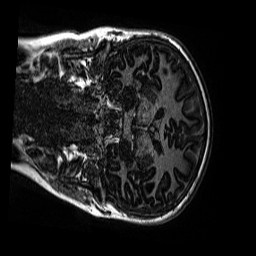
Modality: MP2RAGE
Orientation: coronal
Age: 12
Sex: female
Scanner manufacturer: siemens
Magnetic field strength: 3 T
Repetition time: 4 s
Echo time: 0.00299 s